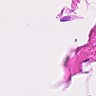
Metastatic tissue present: no